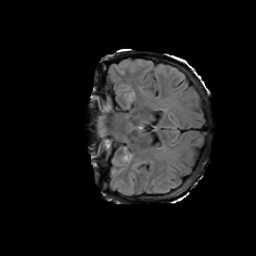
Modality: FLAIR
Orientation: coronal
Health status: ill
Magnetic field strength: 3 T